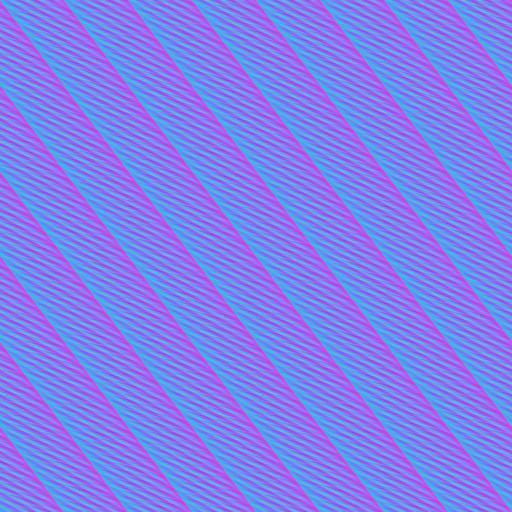
beige dark light rope string